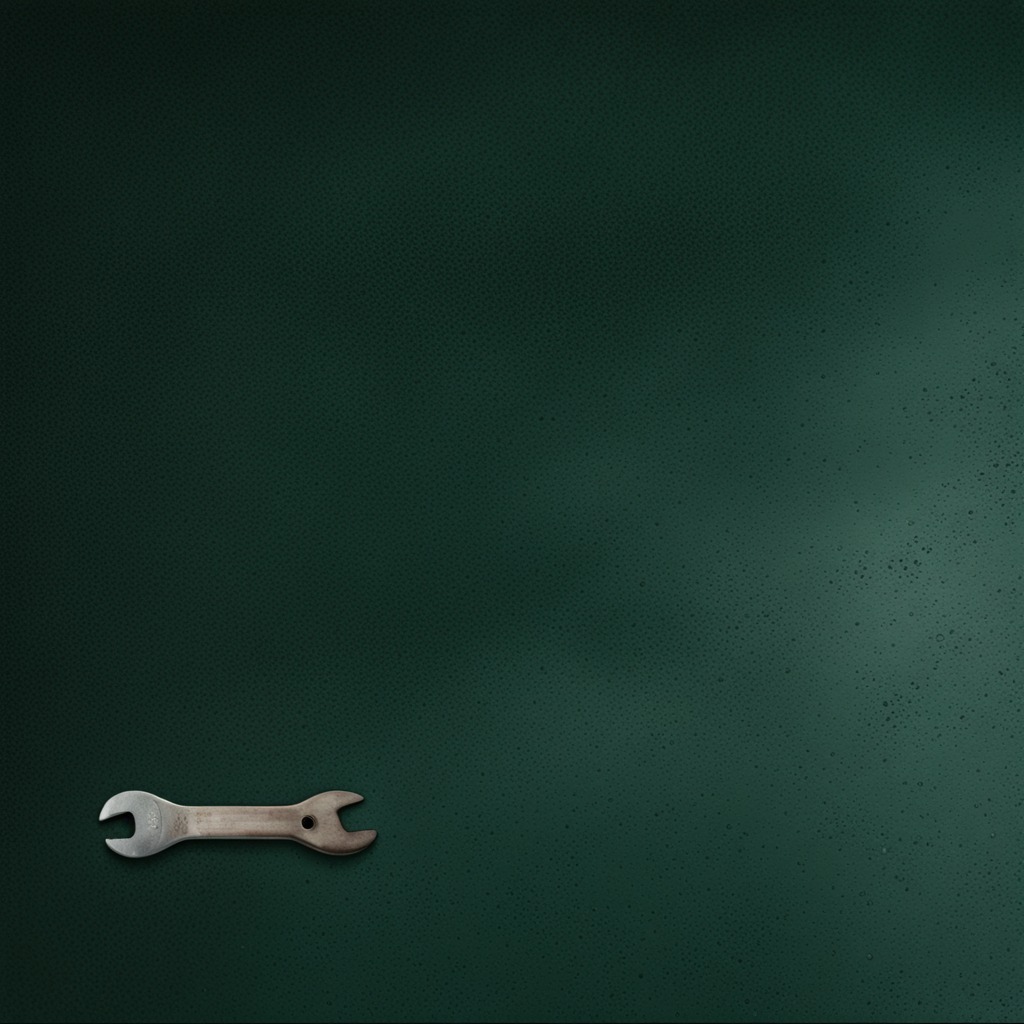
An wrench is lying on a clean granite tabletop covered with a green rubber mat inside a workshop at night.